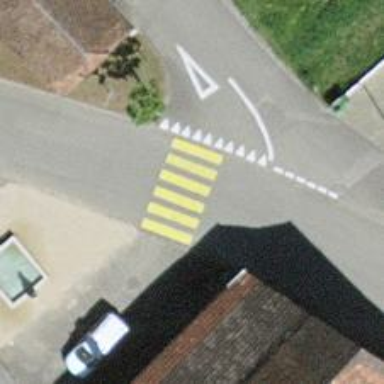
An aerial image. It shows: Uncontrolled zebra crossing on the road.